Question: I have a little issue with jqueryUI. I noticed that when I append the content to a page, the UI does not seem to take effect. I tried <URL> example and it seem to work as expected, however when I tried to extend it had no luck.
I have this in my code
'''
<!doctype html>
<html lang="en">
<head>
<meta charset="utf-8" />
<title>jQuery UI Tabs - Default functionality</title>
<link rel="stylesheet" href="http://code.jquery.com/ui/1.10.3/themes/smoothness/jquery-ui.css" />
<script src="http://code.jquery.com/jquery-1.9.1.js"></script>
<script src="http://code.jquery.com/ui/1.10.3/jquery-ui.js"></script>
<script>
$(function() {
$( "#tabs" ).tabs();
$('#tabs-1').click(function() {
$('.boo').load('boo.html');
});
});
</script>
</head>
<body>
<div id="tabs">
<ul>
<li><a href="#tabs-1">Nunc tincidunt</a></li>
<li><a href="#tabs-2">Proin dolor</a></li>
<li><a href="#tabs-3">Aenean lacinia</a></li>
</ul>
<div id="tabs-1">
Hello World!
<div class="boo">
</div>
</div>
<div id="tabs-2">
</div>
<div id="tabs-3">
<p>Some Test</p>
</div>
</div>
</body>
</html>
'''
I have this in boo.html
'''
<div id="tabs">
<ul>
<li><a href="#tabs-1">Tabb</a></li>
<li><a href="#tabs-2">More </a></li>
<li><a href="#tabs-3">iFinal</a></li>
</ul>
<div id="tabs-1">
First Tab
</div>
<div id="tabs-2">
Second Tab
</div>
<div id="tabs-3">
Final Tab
</div>
</div>
'''
I was expecting to see a tab inside the first tab. But this is what I saw instead

Any help would be appreciated.
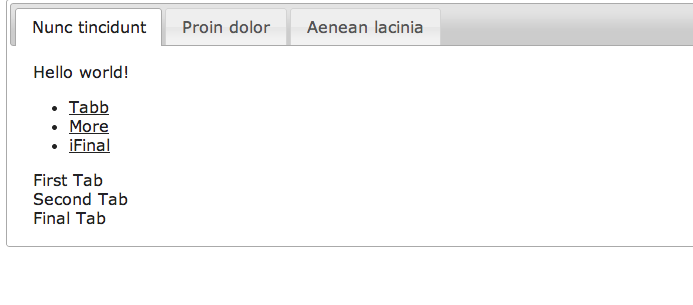
Answer: You should add $( ".boo #tabs" ).tabs(); inside your click event after loading the content, because your tabs() function will not work on future elements.
'''
$("#tabs").tabs(); //this work only in the first id
$('#tabs-1').click(function() {
$('.boo').load('boo.html', function() {
$(this).find("#tabs").tabs(); //after complete load, convert tabs inside .boo
});
});
'''
Edit. Also, you have to name different every set of tabs <URL>
Your boo.html should look more like this (because href=#tabs-1 opens id=tabs-1 so they cannot repeat):
'''
<div id="subtabs">
<ul>
<li><a href="#subtabs-1">Tabb</a></li>
<li><a href="#subtabs-2">More </a></li>
<li><a href="#subtabs-3">iFinal</a></li>
</ul>
<div id="subtabs-1">
First Tab
</div>
<div id="subtabs-2">
Second Tab
</div>
<div id="subtabs-3">
Final Tab
</div>
</div>
'''